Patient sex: M
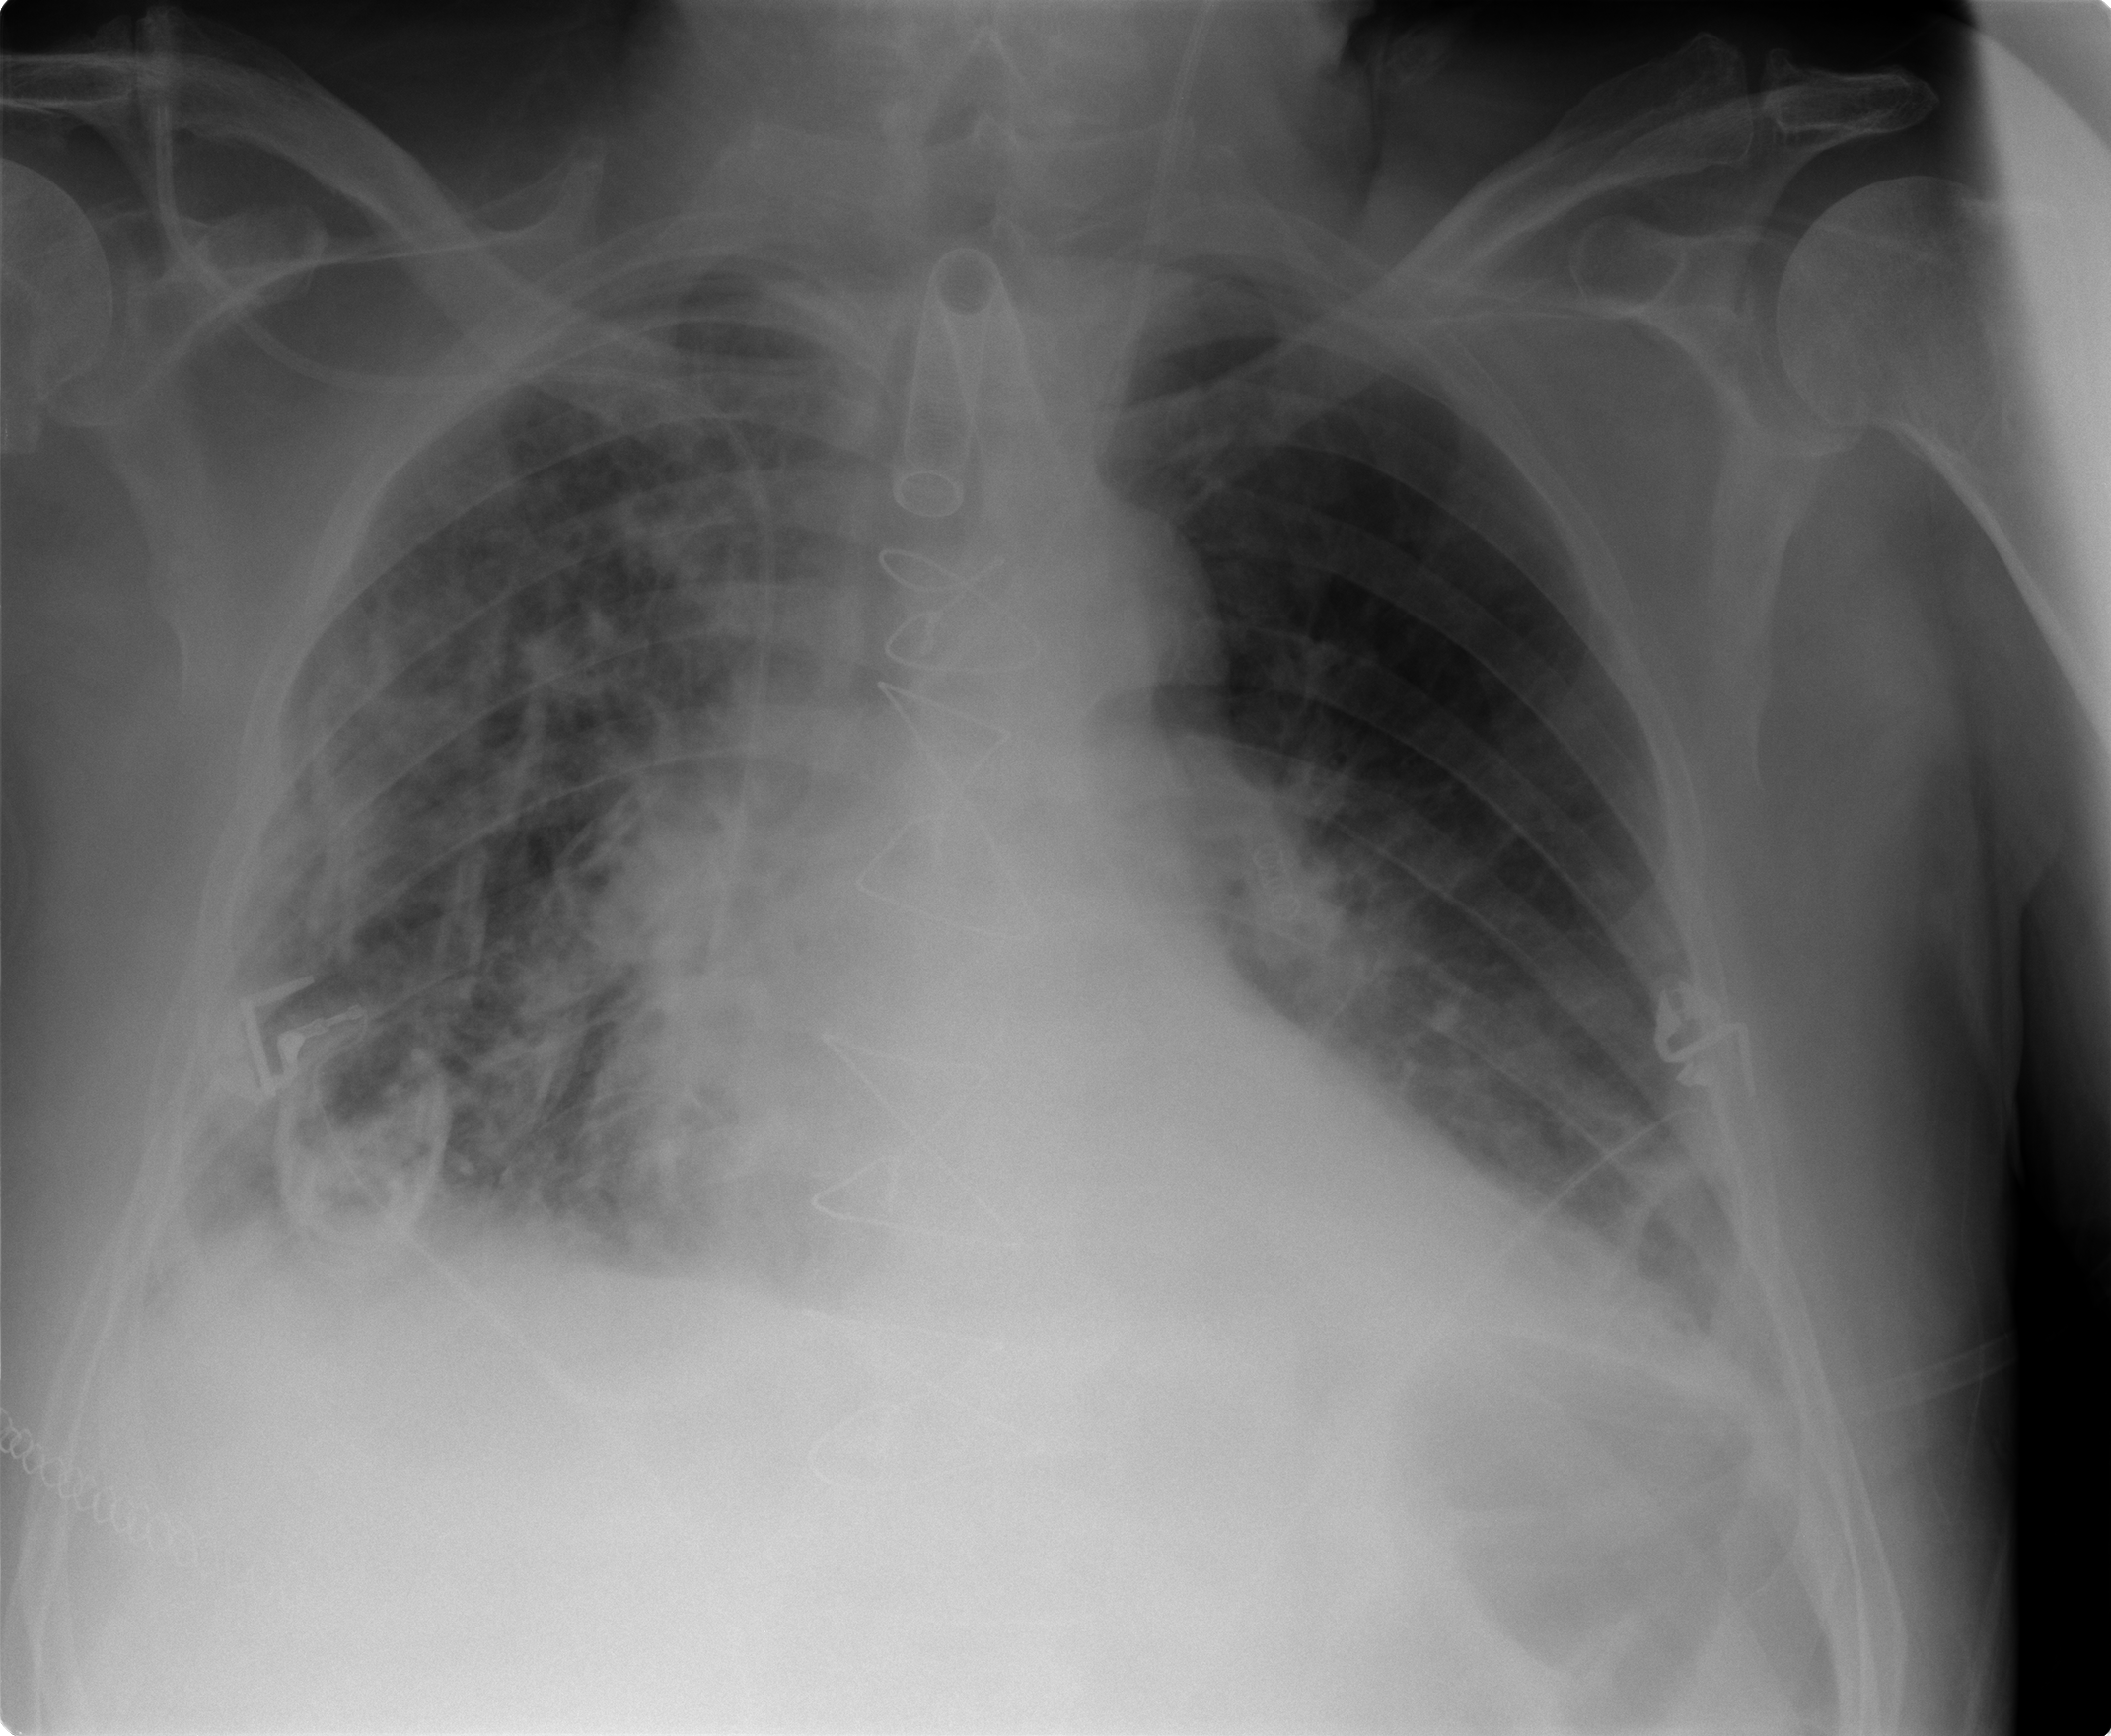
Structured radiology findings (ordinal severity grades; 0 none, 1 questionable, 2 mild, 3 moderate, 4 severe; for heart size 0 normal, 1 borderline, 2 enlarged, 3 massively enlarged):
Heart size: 2
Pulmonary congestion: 2
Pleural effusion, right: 2
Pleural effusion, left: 1
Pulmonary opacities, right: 3
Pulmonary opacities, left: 1
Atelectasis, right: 3
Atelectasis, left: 2